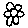
Label: flower